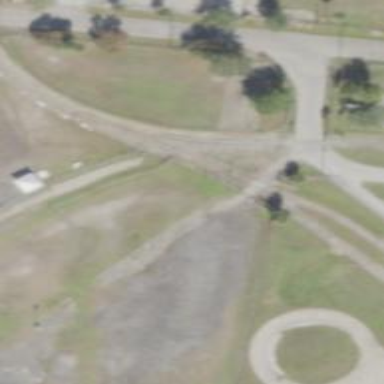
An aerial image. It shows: Disused railway spur.